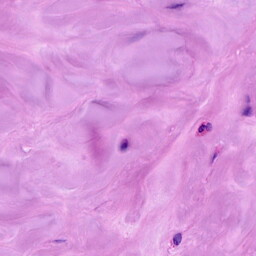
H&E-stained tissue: Breast